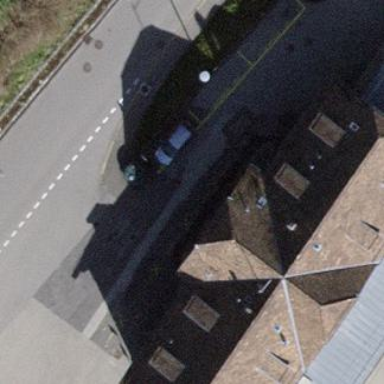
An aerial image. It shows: Train station building.